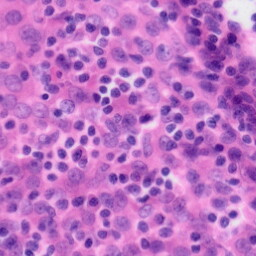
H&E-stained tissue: Tonsil